【题型】选择题　【知识点】平面几何　【难度】easy
已知：如图，$\angle AOB = 45^\circ$，点 $P$ 在 $\angle AOB$ 的内部，$OP = 4$，点 $P_1$ 与点 $P$ 关于 $OB$ 对称，点 $P_2$ 与点 $P$ 关于 $OA$ 对称，那么以 $P_1$、$O$、$P_2$ 三点为顶点的三角形面积是（ \quad ）

A. 4 \hspace{5em} B. 8 \hspace{5em} C. 16 \hspace{5em} D. 无法确定
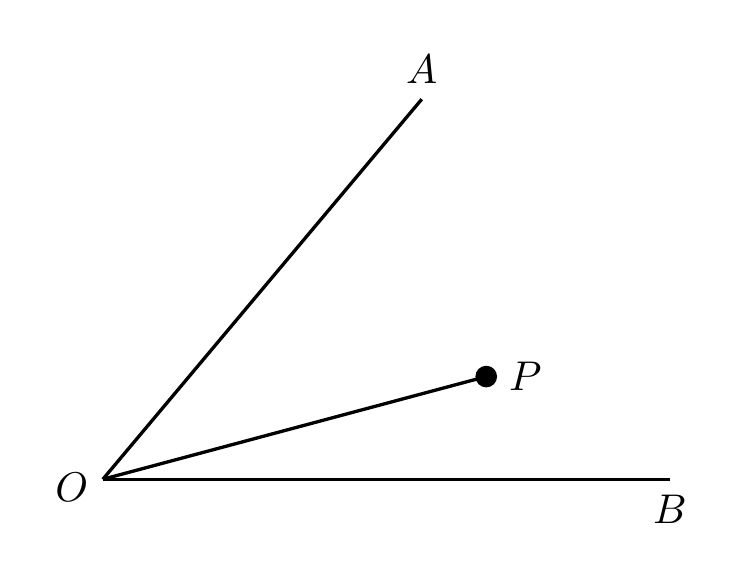
【解答】
【答案】B

【分析】本题考查了轴对称的性质和三角形的面积，熟练掌握并运用轴对称的性质是解题的关键.

由对称的性质证明 $\angle P_2OP_1 = 90^\circ$，再根据三角形面积计算即可.

【详解】解：如图，

$\because OP = 4$，点 $P_1$ 与点 $P$ 关于 $OB$ 对称，点 $P_2$ 与点 $P$ 关于 $OA$ 对称，

$\therefore OP_1 = OP_2 = OP = 4$，$\angle P_2OA = \angle AOP$，$\angle POB = \angle BOP_1$，

$\because \angle AOB = 45^\circ$，

$\therefore \angle P_2OA + \angle AOP + \angle POB + \angle BOP_1 = 90^\circ$，

即 $\angle P_2OP_1 = 90^\circ$，

$\therefore S_{\triangle P_2OP_1} = \frac{1}{2} \times OP_1 \times OP_2 = \frac{1}{2} \times 4 \times 4 = 8.$

故选 B.
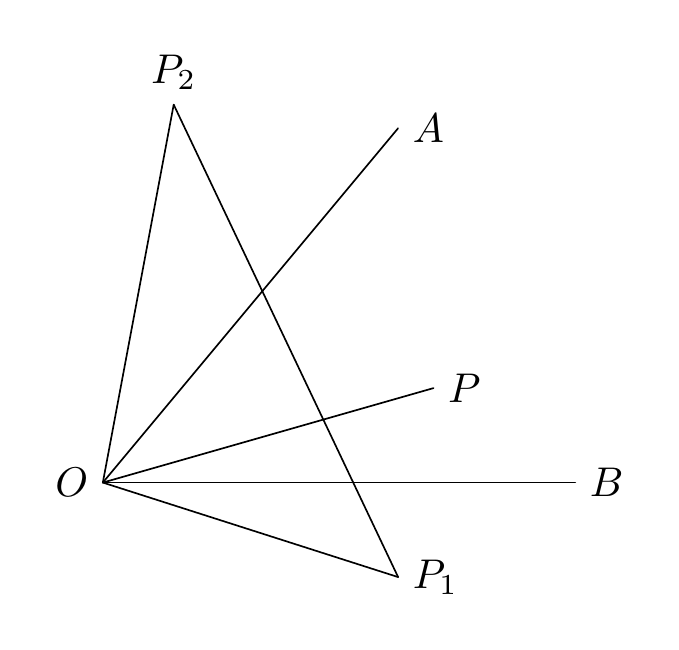